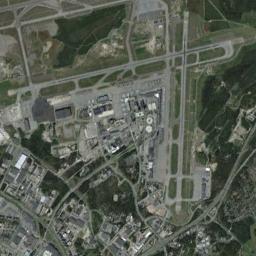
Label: airport